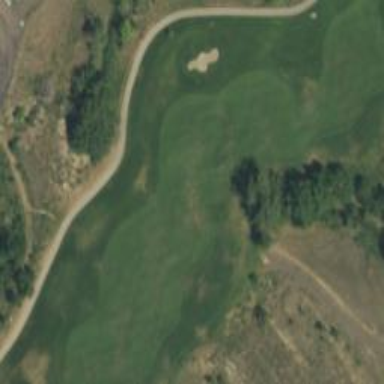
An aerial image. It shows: Area of rough grass used for golf.